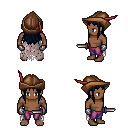
a pixel art fantasy rpg character, male body template, human, dark skin, gray tattered cape, magenta pants, raven unkempt hairstyle, leather cap, metal gloves, dagger, four views (front, back, left, right), 2x2 character sprite sheet, small pixel art, hard edges, no anti-aliasing